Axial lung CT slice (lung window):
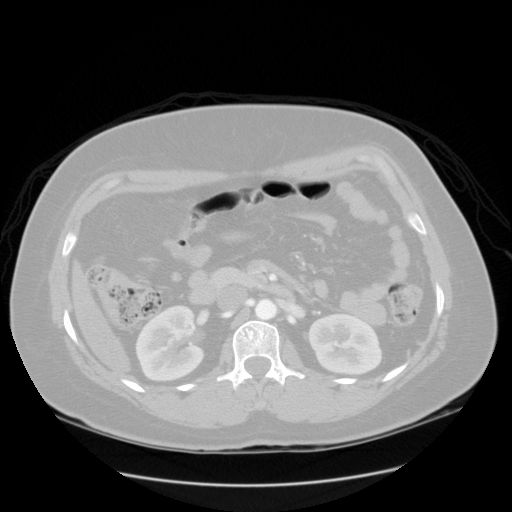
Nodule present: no